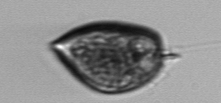
Label: Prorocentrum_micans